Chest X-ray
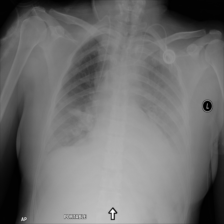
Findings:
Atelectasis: positive
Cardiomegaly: negative
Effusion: negative
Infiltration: negative
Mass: negative
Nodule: negative
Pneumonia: negative
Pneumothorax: negative
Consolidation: negative
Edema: negative
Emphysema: negative
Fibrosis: negative
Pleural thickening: negative
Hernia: negative